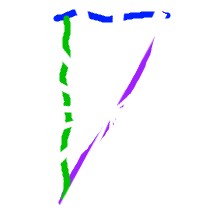
Shape: triangle